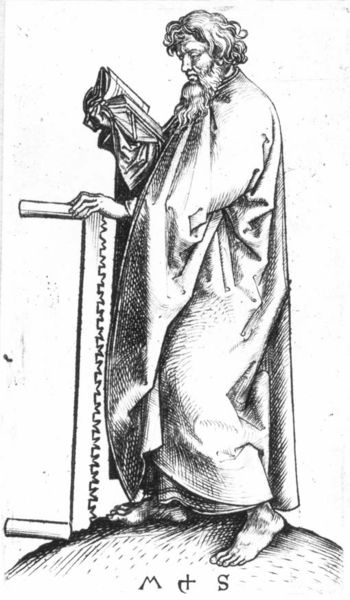
Titel: Apostel Simon
Künstler: Martin Schongauer
Standort: Karlsruhe
Institution: Staatliche Kunsthalle Karlsruhe
Schlagwörter: berg, fuß, hand, kopf, mann, umhang, weiß, finger, grau, haar, holz, mund, nase, profil, schwarz, stirn, stützen, tisch, zeichnung, blick, tuch, ball, alt, bart, augen, bibel, bärtig, falten, gesicht, halten, sehen, stehen, vollbart, signatur, erde, hügel, busch, kirche, auge, figur, gewand, haare, lange haare, mantel, saum, blatt, locke, locken, füße, man, lehrer, fels, gipfel, kette, graphik, dick, falte, lesen, faltenwurf, knie, zehe, zehen, konzentration, barfuss, tusche, buch, kreuz, druck, schwarz-weiß, druckgrafik, initialen, monogramm, schraffur, radierung, stich, lockig, seite, buchstaben, wirr, kugel, malen, stift, pult, erdkugel, zacken, prediger, seiten, zähne, handwerker, säge, tischler, sägen, toga, predigt, heiliger, gelehrter, lesend, jünger, heilig, kupferstich, welt, petrus, sakral, weise, josef, attribut, wissenschaft, zahnung, martyrer, martin, harre, apostel, grübeln, stir, stimmer, tobias, matthäus, gelockt, bartholomäus, gewnd, hare, wissend, schongauer, langhaarig, lange, martin schongauer, sägeblatt, sabel, s, m, m+s, sähe, heiliger josef, bluch, heiliger#, sägezähne, zweimannsäge, zugsäge, säte